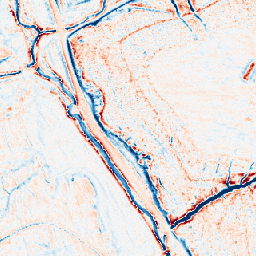
Category: edge_preserving
Decomposition family: anisotropic_diffusion
Decomposition parameters: iterations: 50
kappa: 30
gamma: 0.05
Upsampling method: nearest
Upsampling parameters: scale: 8
Upsampling scale: 8